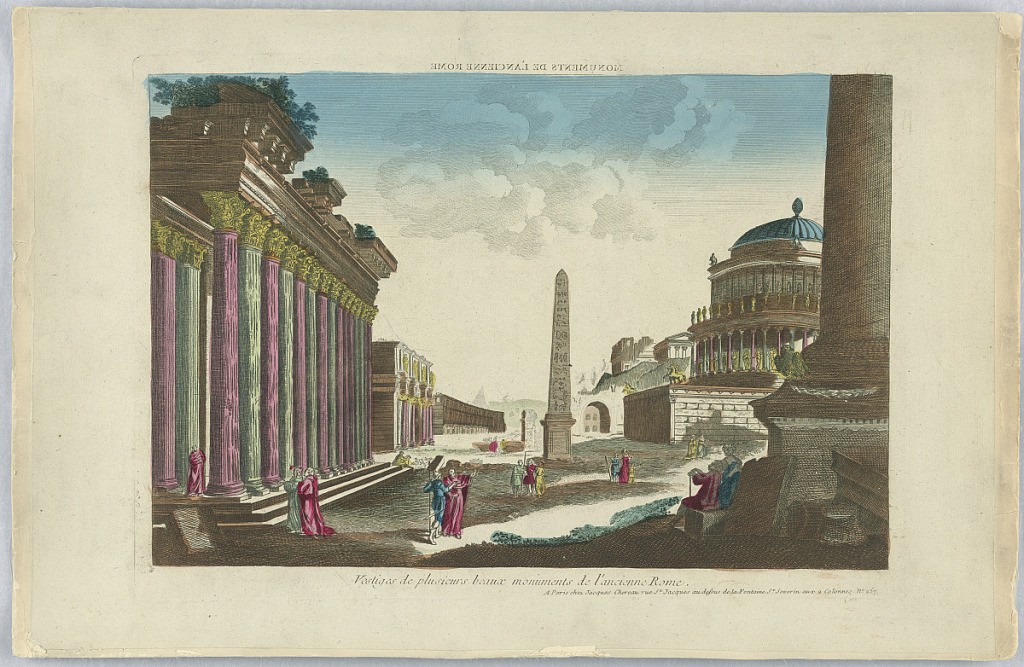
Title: Peep-Show Print
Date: mid-18th century
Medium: Engraving and brush and wash on paper
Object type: Print
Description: Peep-show print